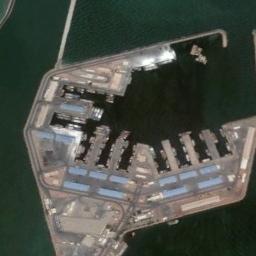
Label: harbor